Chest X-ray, AP view. Patient: 25 years old, sex M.
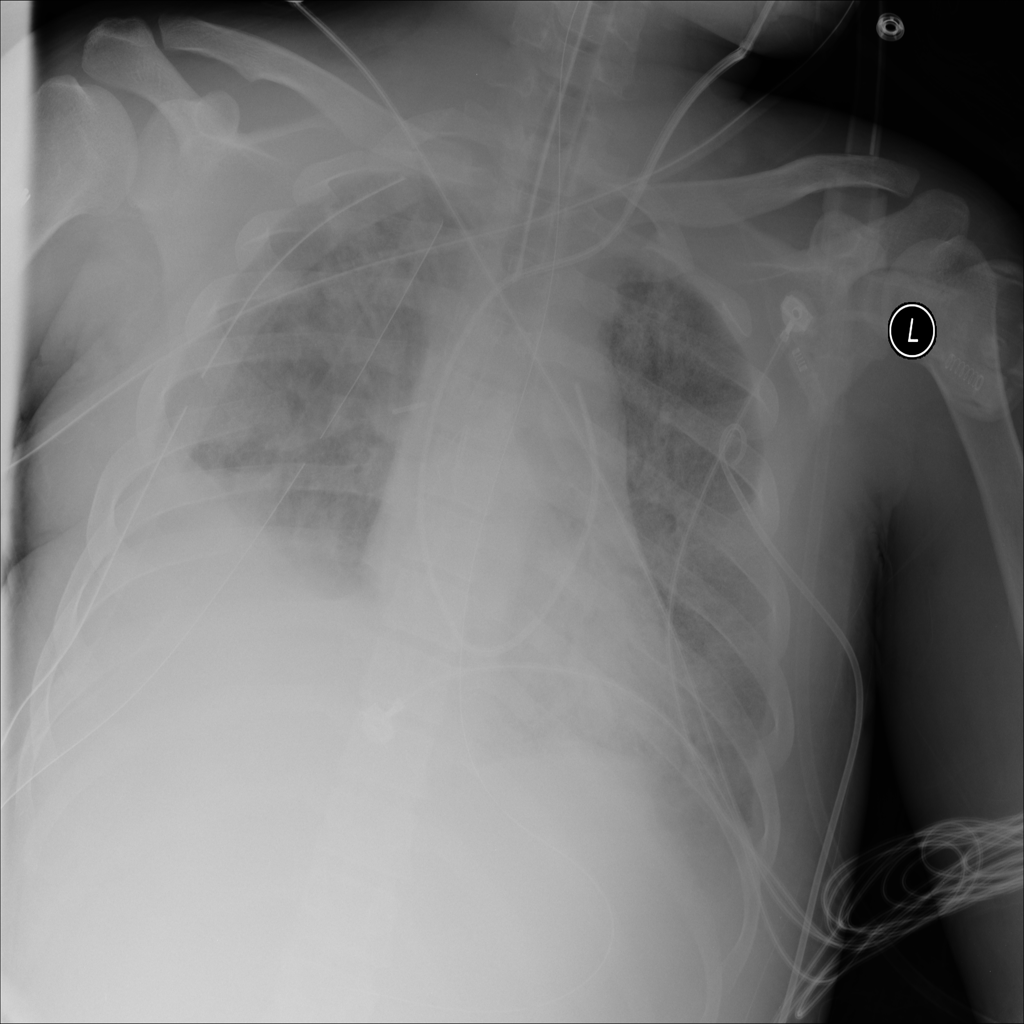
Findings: Infiltration